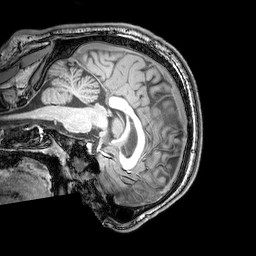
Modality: T1w
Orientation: sagittal
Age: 20
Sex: male
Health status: healthy
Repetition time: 0.081 s
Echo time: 0.037 s